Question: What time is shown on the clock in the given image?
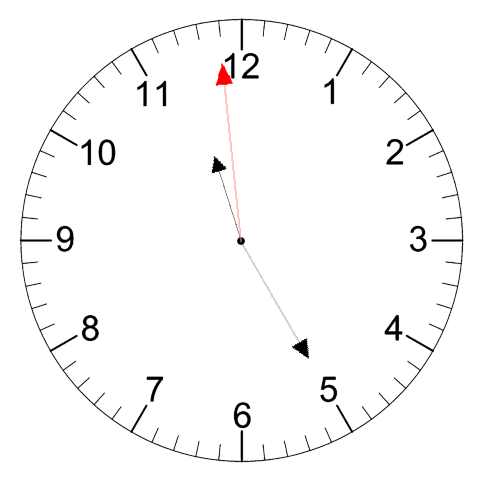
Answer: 11:24:59